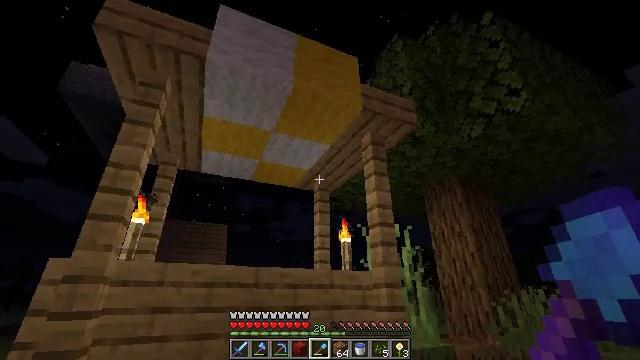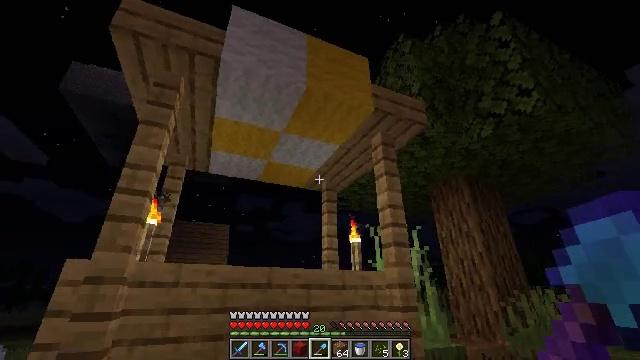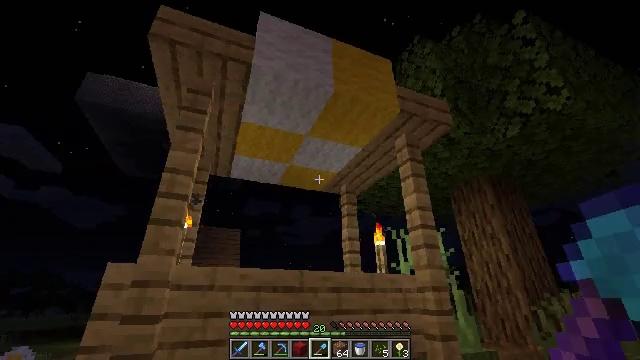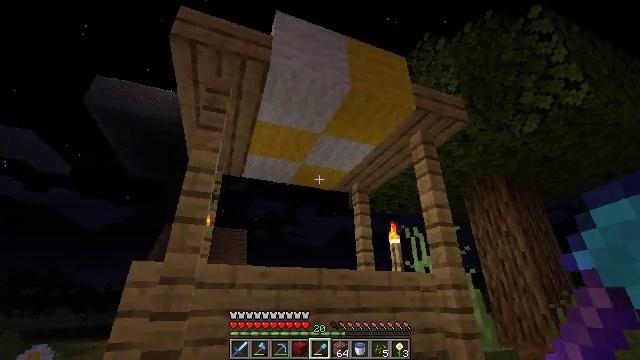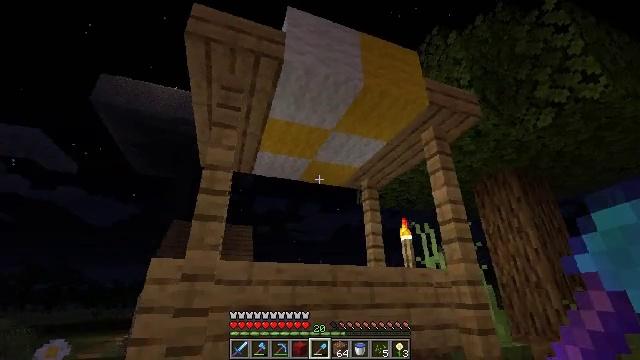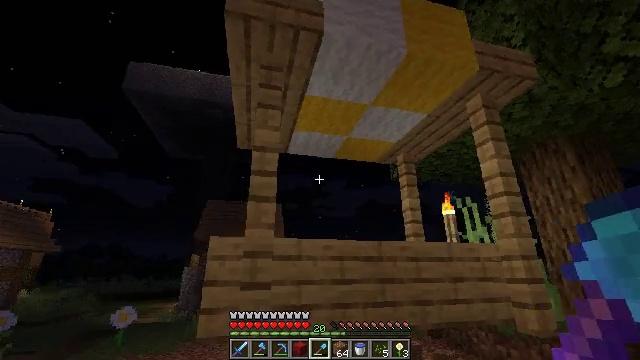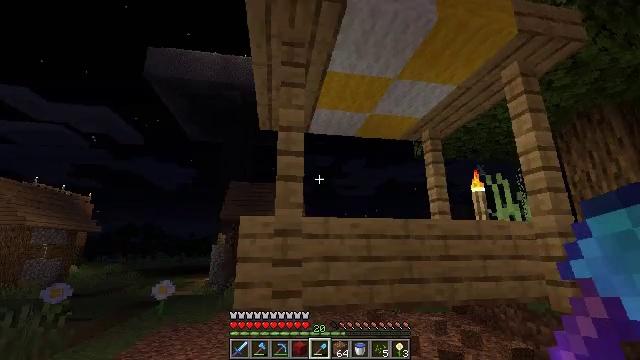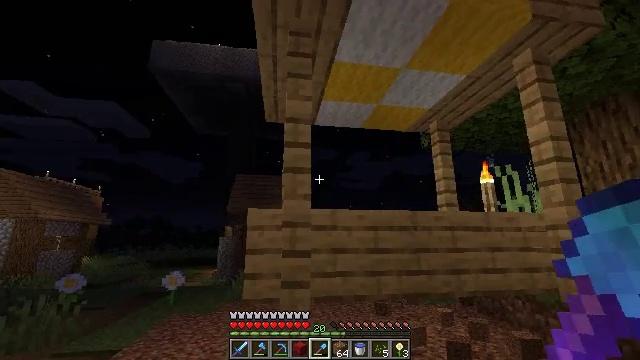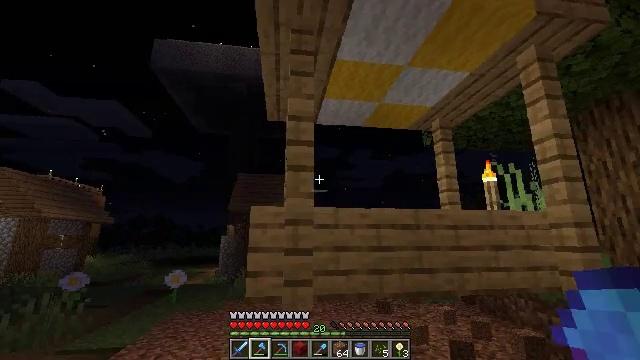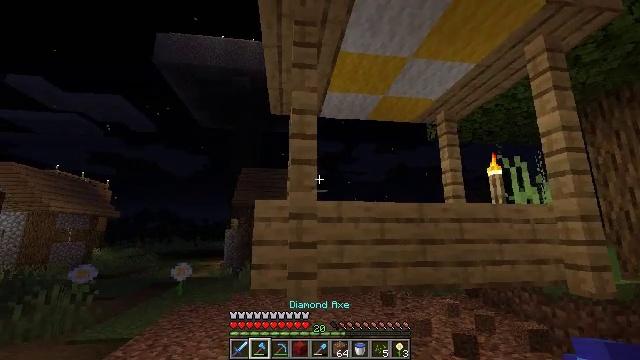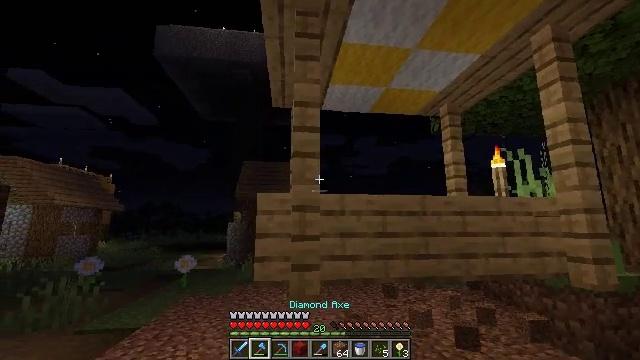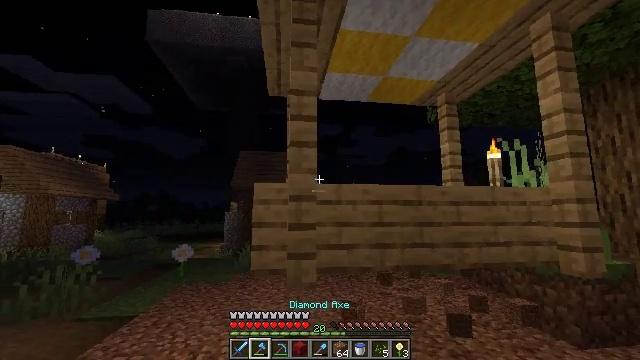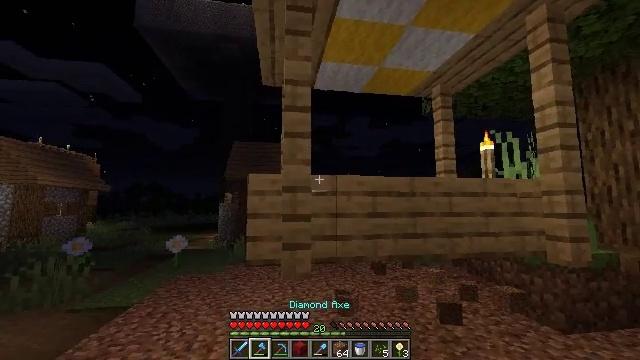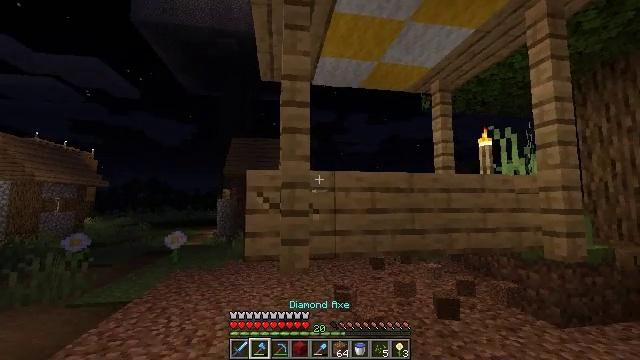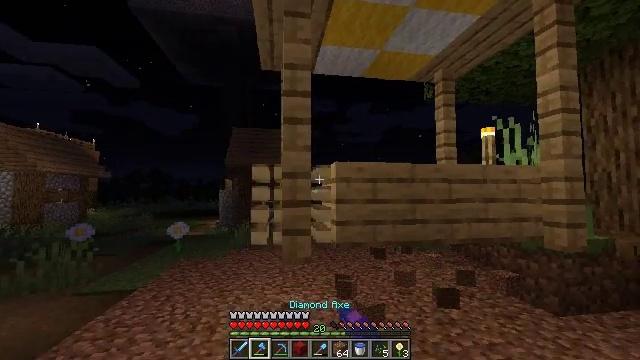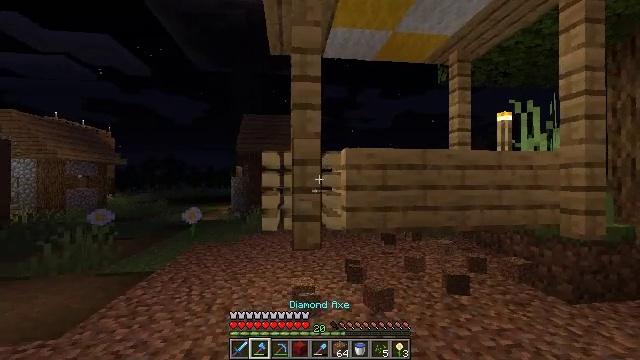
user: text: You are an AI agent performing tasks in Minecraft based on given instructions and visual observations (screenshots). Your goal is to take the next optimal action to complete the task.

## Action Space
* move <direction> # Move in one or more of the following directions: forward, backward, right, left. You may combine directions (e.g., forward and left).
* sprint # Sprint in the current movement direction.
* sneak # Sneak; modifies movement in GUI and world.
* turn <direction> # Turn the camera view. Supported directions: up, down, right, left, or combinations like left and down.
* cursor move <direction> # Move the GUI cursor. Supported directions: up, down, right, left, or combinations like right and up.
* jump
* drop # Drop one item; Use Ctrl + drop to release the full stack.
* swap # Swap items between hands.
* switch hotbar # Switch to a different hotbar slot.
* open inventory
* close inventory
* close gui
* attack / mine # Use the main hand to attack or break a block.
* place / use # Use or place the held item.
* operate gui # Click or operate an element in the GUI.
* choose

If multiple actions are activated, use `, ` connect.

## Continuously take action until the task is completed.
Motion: motion action
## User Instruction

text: Collect the oak planks from the structure.
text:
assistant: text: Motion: move left
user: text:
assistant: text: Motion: move left, turn left
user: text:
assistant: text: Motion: move left, turn left
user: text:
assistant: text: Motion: move left
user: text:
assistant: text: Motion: turn left and down
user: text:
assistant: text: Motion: turn left and down
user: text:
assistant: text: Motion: turn left and down
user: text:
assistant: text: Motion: switch to hotbar 2
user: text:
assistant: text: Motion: turn down, switch to hotbar 2
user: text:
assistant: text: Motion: turn down, switch to hotbar 2
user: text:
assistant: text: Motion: turn down
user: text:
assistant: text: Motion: turn right and down
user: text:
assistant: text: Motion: attack / mine
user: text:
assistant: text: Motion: turn down, attack / mine
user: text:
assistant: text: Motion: turn left and down, attack / mine
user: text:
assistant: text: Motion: turn left, attack / mine
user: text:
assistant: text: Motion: attack / mine
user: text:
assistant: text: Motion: move forward, turn left, attack / mine
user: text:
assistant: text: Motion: attack / mine